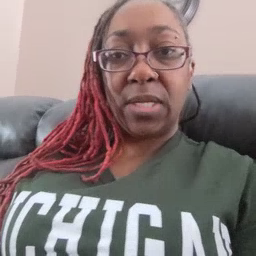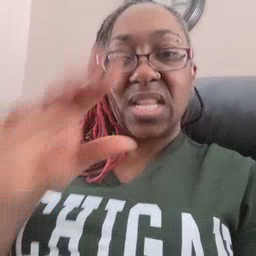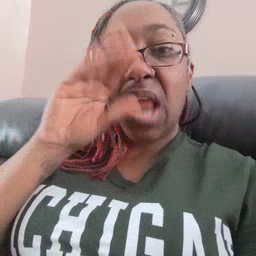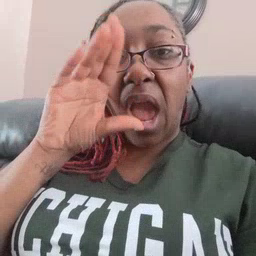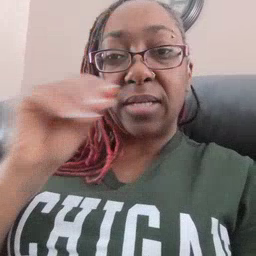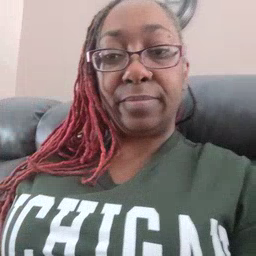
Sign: duck